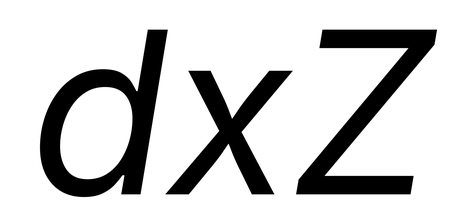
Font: Inter-Italic_Italic